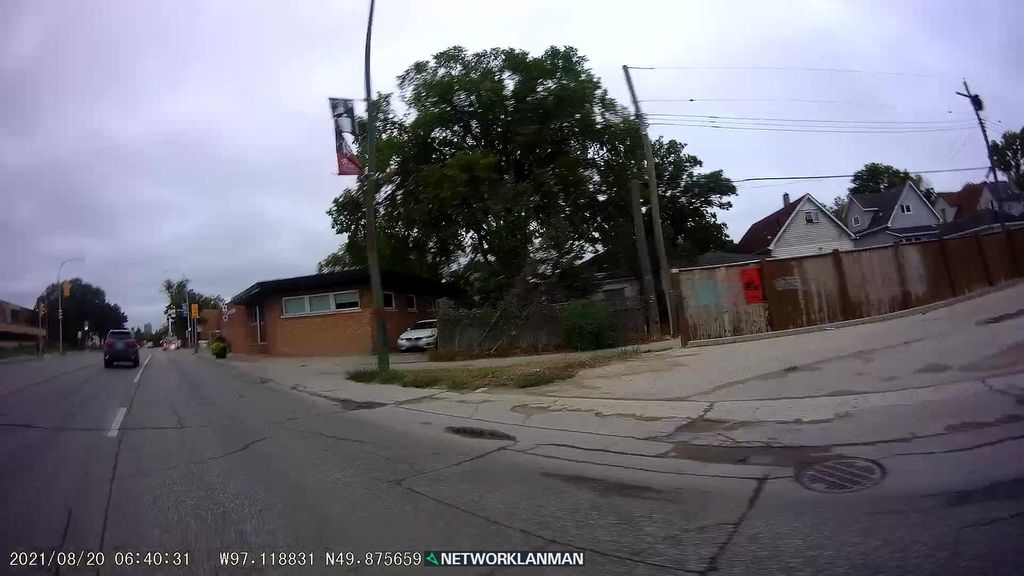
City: winnipeg